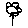
Label: flower